Question: ## Two input boxes

I am building an angular app. A user inputs the number of input boxes he wants to create. Accordingly, I have an arrangement of a button and an input box with it and similar number arrangements as per the user input.
I take an example where 2 input boxes are created.
Now the functionality is - toggle enable/disable an input box when a button on the left of it is clicked.
'''
<div ng-app="myApp" ng-init="isDisabled=true" ng-controller="myCtrl">
<button ng-click="toggledit()">Item A</button>
<input type="text" ng-disabled="isDisabled">
<button ng-click="toggledit()">Item B</button>
<input type="text" ng-disabled="isDisabled">
</div>
'''
I have created the following controller for the required functionality :
'''
<script>
var app = angular.module('myApp',[]);
app.controller('myCtrl',function($scope){
$scope.toggledit = function(){
$scope.isDisabled = !$scope.isDisabled;
};
});
</script>
'''
As clear from my code, a single controller is controlling both of my input boxes but since this is the case, clicking on 1st button enables/disables the input box for 2nd button also.
My code can have multiple input boxes and functionality for all of them is same so "I want a single controller to control all boxes" but I want a setup where clicking on a button enables/disables only the input box with it and not others.
One way is to pass distinct arguments with my toggledit() function on click of a particular button to identify which button is clicked, give separate distinct scope variable names to ng-disabled and give a separate piece of code for each input box. But having multiple input boxes like 30-40 is complicating this task.
Also having separate scope variable names for different input boxes in my code is not possible at the start as a number of input boxes is displayed according to what user inputs.They can only be dynamically assigned.
In all, since my input boxes are being created dynamically acc. to user input, I want some kind of setup where dynamically different scope variables are assigned to ng-disabled for different input boxes created and a single controller toggles whatever input box I interact with.
How can I achieve this with angular?
Note:- Above provided code is a demo and only a part of my actual code.I am new to the angular framework.
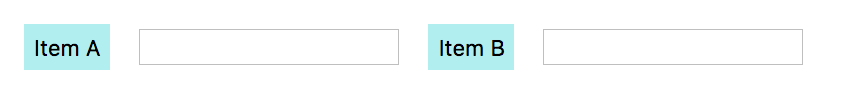
Answer: '''
<script>
var app = angular.module("myShoppingList", []);
app.controller("myCtrl", function($scope) {
$scope.items = [];
$scope.update = function () {
$scope.items.length = 0;
$scope.items.length = $scope.boxes;
}
});
</script>
<div ng-app="myShoppingList" ng-controller="myCtrl">
<h1>
Enter no of boxes: <input type="number" ng-model="boxes" ng-
change="update()">
</h1>
<ul>
<li ng-repeat="x in items track by $index">
<button type="button" ng-click="$index=!$index">
Item'enter code here'
</button>
<input type="text" ng-disabled="$index">
</li>
</ul>
</div>
This might be what you are looking for. Check out the fiddle. https://jsfiddle.net/papish/zrfLfbeq/
'''